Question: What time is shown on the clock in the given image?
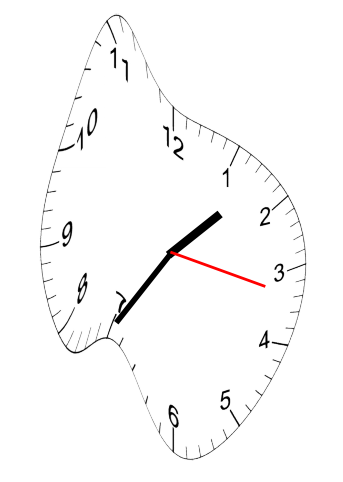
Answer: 01:35:17